Question: I have a fragment that maintains a 'ViewPager' for displaying two other fragments, let's call them 'FragmentOne' and 'FragmentTwo'. When starting the app 'FragmentOne' is visible and 'FragmentTwo' is off-screen, becoming visible only as one swipes the view to the left.
Normally 'onStart()' and 'onResume()' get invoked immediately for both fragments as soon as the app gets started.
The problem I have is when 'FragmentOne' starts a custom 'Loader' then 'onResume()' does not get called on 'FragmentTwo' until it becomes fully visible.

Is this a problem with my code or a bug in the Android Support Library? (The problem did not occur with revision 12 of the library, it started with revision 13.)
If it's a bug in revisons 13 and 18, is there a workaround?
Is there something wrong with my custom 'Loader'?
I have built a sample application that demonstrates the problem. I have tried to reduce the code to the bare minimum but it's still a lot so please bear with me.
I have a 'MainActivity' that loads a 'MainFragment' which creates a 'ViewPager'. It is important for my app that the ViewPager is maintained by a Fragment instead of an Activity.
'MainFragment' creates a 'FragmentPagerAdapter' that in turn creates the fragments 'FragmentOne' and 'FragmentTwo'.
Let's start with the interesting bit, the two fragments:
'FragmentOne' is a 'ListFragment' that uses a custom 'Loader' to load the content:
'''
public class FragmentOne extends ListFragment implements LoaderCallbacks<List<String>> {
private ArrayAdapter<String> adapter;
@Override
public void onActivityCreated(Bundle savedInstanceState) {
super.onActivityCreated(savedInstanceState);
adapter = new ArrayAdapter<String>(getActivity(), android.R.layout.simple_list_item_1);
setListAdapter(adapter);
setEmptyText("Empty");
}
@Override
public void onResume() {
super.onResume();
// initializing the loader seems to cause the problem!
getLoaderManager().initLoader(0, null, this);
}
@Override
public Loader<List<String>> onCreateLoader(int id, Bundle args) {
return new MyLoader(getActivity());
}
@Override
public void onLoadFinished(Loader<List<String>> loader, List<String> data) {
adapter.clear();
adapter.addAll(data);
}
@Override
public void onLoaderReset(Loader<List<String>> loader) {
adapter.clear();
}
public static class MyLoader extends AsyncTaskLoader<List<String>> {
public MyLoader(Context context) {
super(context);
}
@Override
protected void onStartLoading() {
forceLoad();
}
@Override
public List<String> loadInBackground() {
return Arrays.asList("- - - - - - - - - - - - - - - - - - - foo",
"- - - - - - - - - - - - - - - - - - - bar",
"- - - - - - - - - - - - - - - - - - - baz");
}
}
}
'''
It is that 'Loader' that seems to cause the problem. Commenting out the line makes the fragment life-cycle work as expected again.
'FragmentTwo' changes its content based on whether 'onResume()' has been invoked or not:
'''
public class FragmentTwo extends Fragment {
private TextView text;
@Override
public View onCreateView(LayoutInflater inflater, ViewGroup container, Bundle savedInstanceState) {
text = new TextView(container.getContext());
text.setText("onCreateView() called");
return text;
}
@Override
public void onResume() {
super.onResume();
Log.i("Fragment2", "onResume() called");
text.setText("onResume() called");
}
}
'''
And here is the boring rest of the code.
'MainActivity':
'''
public class MainActivity extends FragmentActivity {
@Override
protected void onCreate(Bundle savedInstanceState) {
super.onCreate(savedInstanceState);
setContentView(R.layout.activity_main);
Fragment fragment = new MainFragment();
getSupportFragmentManager().beginTransaction().add(R.id.container, fragment).commit();
}
}
'''
Layout 'activity_main':
'''
<FrameLayout xmlns:android="http://schemas.android.com/apk/res/android"
android:id="@+id/container"
android:layout_width="match_parent"
android:layout_height="match_parent" />
'''
'MainFragment':
'''
public class MainFragment extends Fragment {
private ViewPager viewPager;
@Override
public View onCreateView(LayoutInflater inflater, ViewGroup container, Bundle savedInstanceState) {
View layout = inflater.inflate(R.layout.frag_master, container, false);
viewPager = (ViewPager) layout.findViewById(R.id.view_pager);
return layout;
}
@Override
public void onActivityCreated(Bundle savedInstanceState) {
super.onActivityCreated(savedInstanceState);
viewPager.setAdapter(new MyPagerAdapter(getChildFragmentManager()));
}
private static final class MyPagerAdapter extends FragmentPagerAdapter {
public MyPagerAdapter(FragmentManager fragmentManager) {
super(fragmentManager);
}
@Override
public int getCount() {
return 2;
}
@Override
public Fragment getItem(int position) {
if (position == 0)
return new FragmentOne();
else
return new FragmentTwo();
}
}
}
'''
Layout 'frag_master':
'''
<android.support.v4.view.ViewPager xmlns:android="http://schemas.android.com/apk/res/android"
android:id="@+id/view_pager"
android:layout_width="match_parent"
android:layout_height="match_parent" />
'''
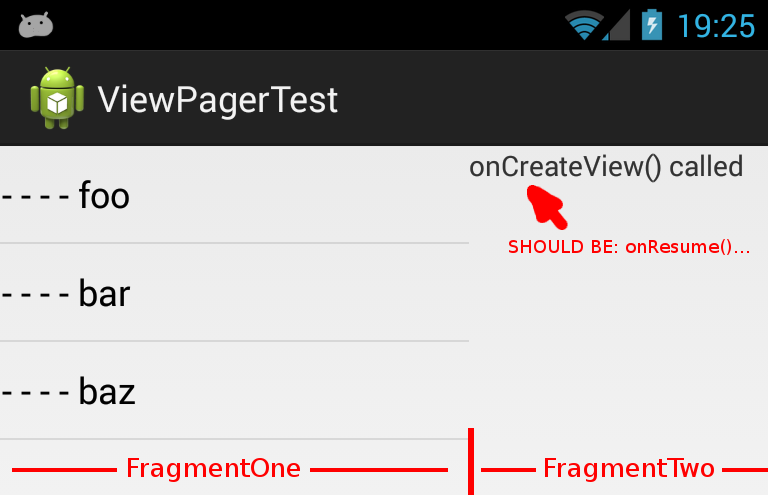
Answer: It appears to be a bug in support library. The change below solves the issue.
'''
// FragmentOne.java
@Override
public void onResume() {
super.onResume();
Handler handler = getActivity().getWindow().getDecorView().getHandler();
handler.post(new Runnable() {
@Override public void run() {
// initialize the loader here!
getLoaderManager().initLoader(0, null, FragmentOne.this);
}
});
}
'''